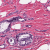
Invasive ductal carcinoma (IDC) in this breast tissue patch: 0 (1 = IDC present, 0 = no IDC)